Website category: auto
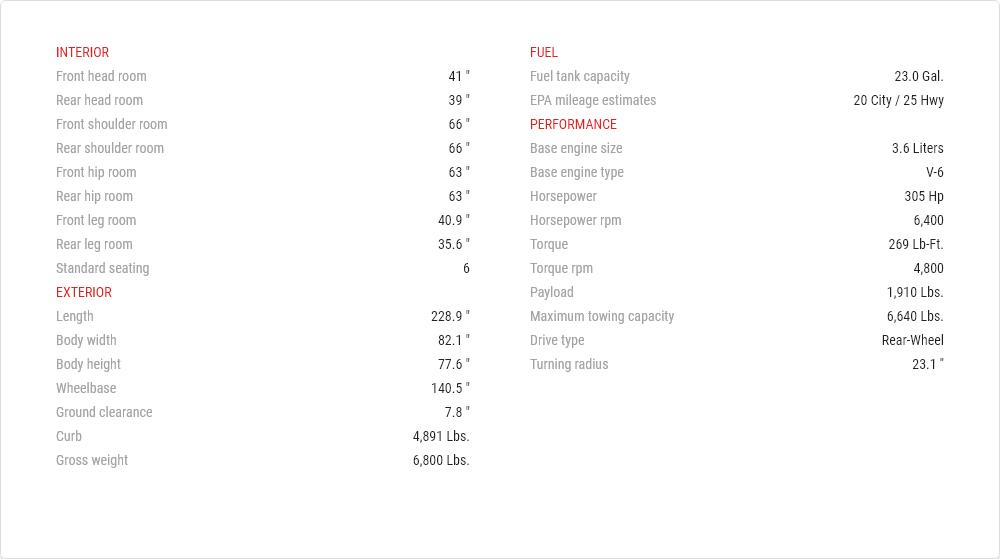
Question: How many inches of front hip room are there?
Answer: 63 "

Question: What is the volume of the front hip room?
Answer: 63 "

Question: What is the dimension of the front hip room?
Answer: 63 "